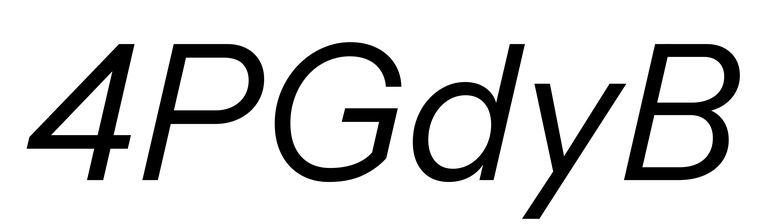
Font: InstrumentSans-Italic_Italic